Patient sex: M
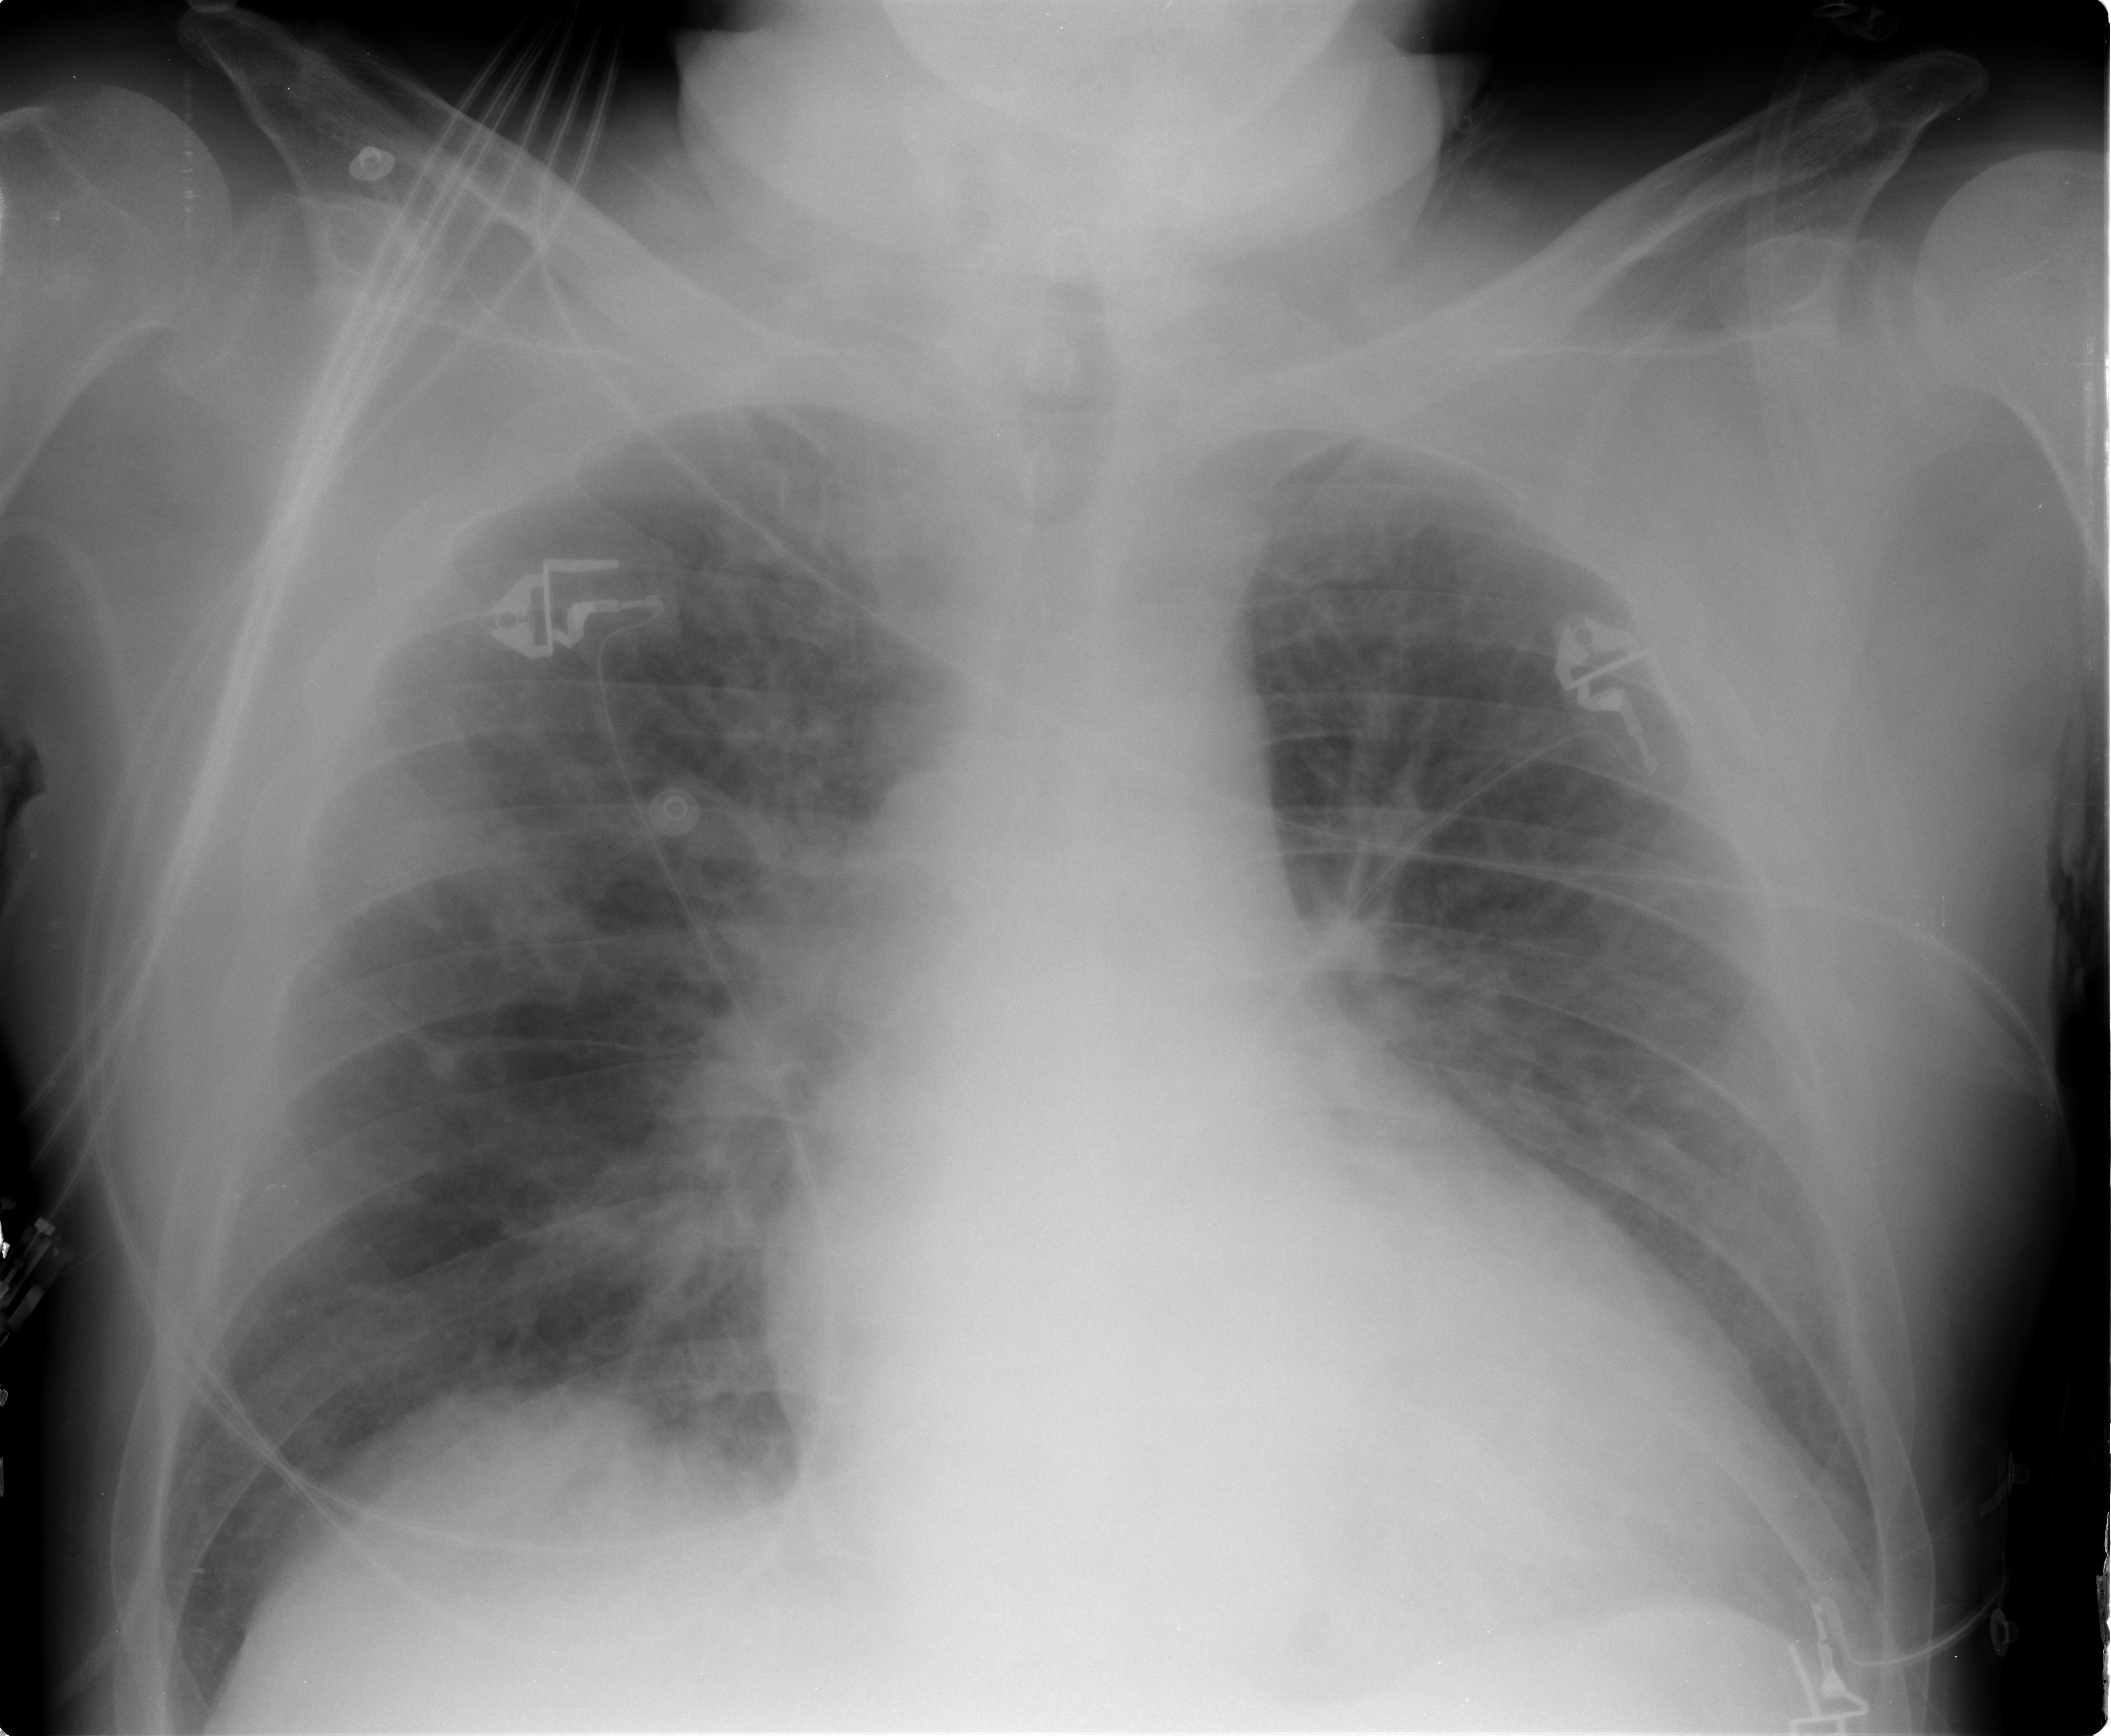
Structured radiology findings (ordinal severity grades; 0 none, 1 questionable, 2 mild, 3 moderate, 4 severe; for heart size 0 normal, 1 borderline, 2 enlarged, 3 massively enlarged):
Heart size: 3
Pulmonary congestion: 2
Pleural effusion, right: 0
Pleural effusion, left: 0
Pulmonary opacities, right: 0
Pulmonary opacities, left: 0
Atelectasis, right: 2
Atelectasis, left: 2